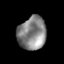
Tissue: prostate
Cell type: T cells
Senescence score: 0.3056
Nuclear area (px): 916
Mean DAPI intensity: 132.389